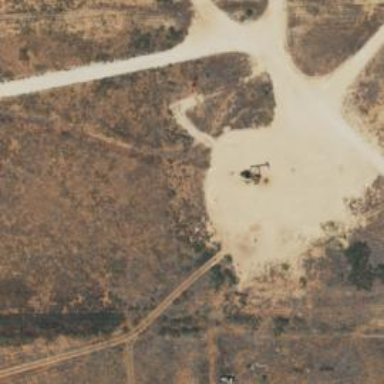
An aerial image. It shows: Petroleum well that is man-made.